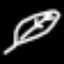
Label: leaf